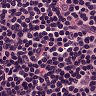
Metastatic tissue present: no